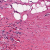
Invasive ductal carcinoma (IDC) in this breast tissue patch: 0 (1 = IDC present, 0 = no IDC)